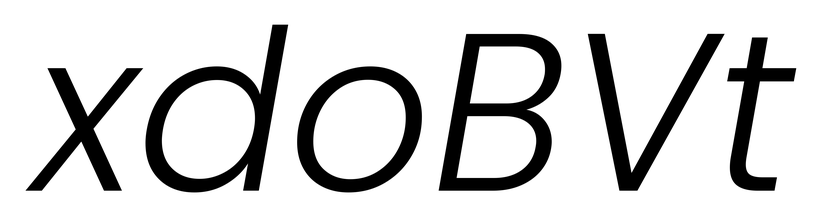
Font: Poppins-LightItalic